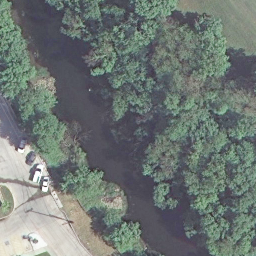
Label: river